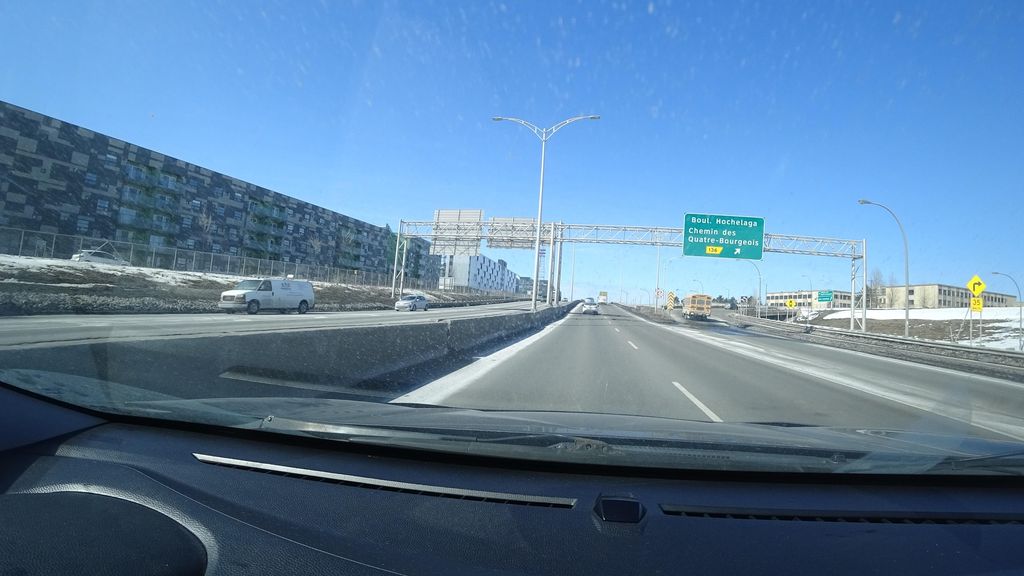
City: quebec_city